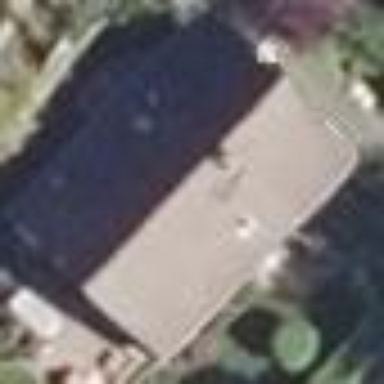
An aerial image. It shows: Detached building with gabled roof.